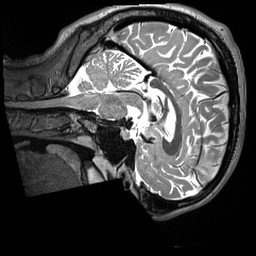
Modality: T2w
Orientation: sagittal
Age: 24
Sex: male
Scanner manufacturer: siemens
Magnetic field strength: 3 T
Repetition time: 3.2 s
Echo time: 0.408 s